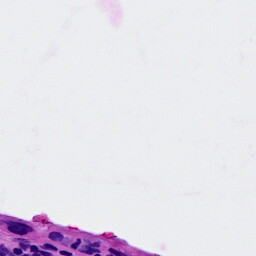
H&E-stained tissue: Cervix